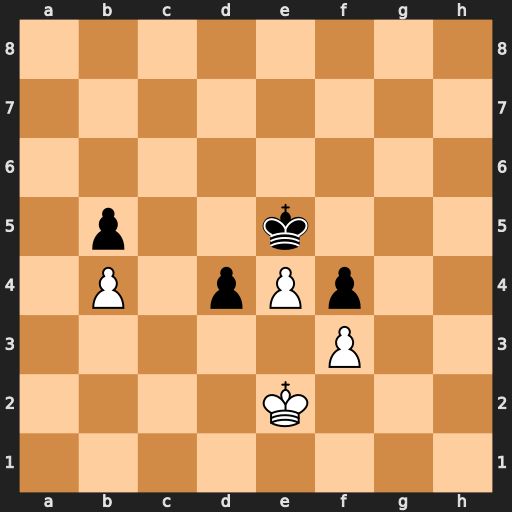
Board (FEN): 8/8/8/1p2k3/1P1pPp2/5P2/4K3/8
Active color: w
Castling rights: -
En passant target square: -
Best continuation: Kd3 Ke6 Kxd4